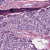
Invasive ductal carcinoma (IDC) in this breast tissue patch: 1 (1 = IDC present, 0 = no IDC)